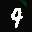
Label: 9